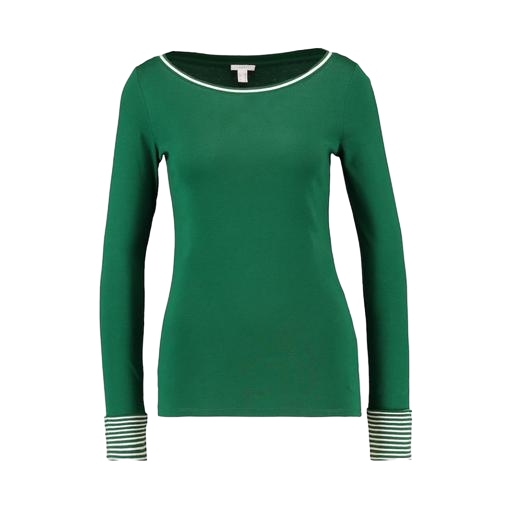
green women's striped long-sleeve t-shirt, green and white long sleeve shirt, green long-sleeve round-neck tee, white background